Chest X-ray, PA view. Patient: 60 years old, sex M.
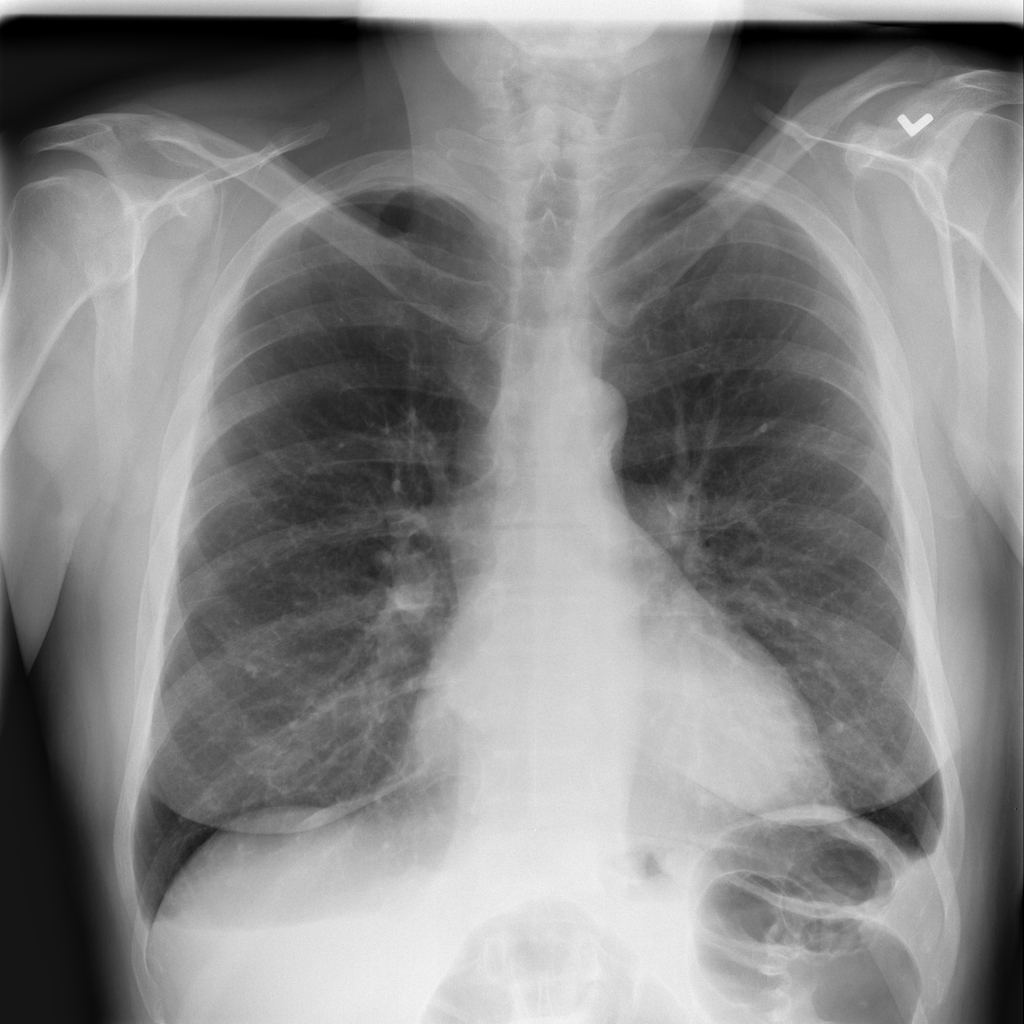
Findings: Effusion, Infiltration